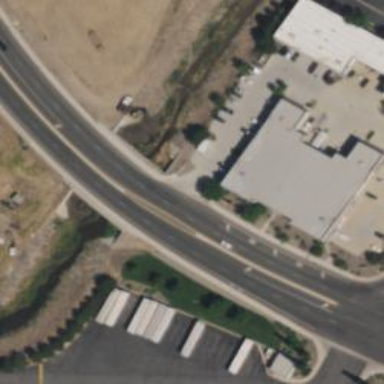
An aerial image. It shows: Secondary road with separate asphalt sidewalks.